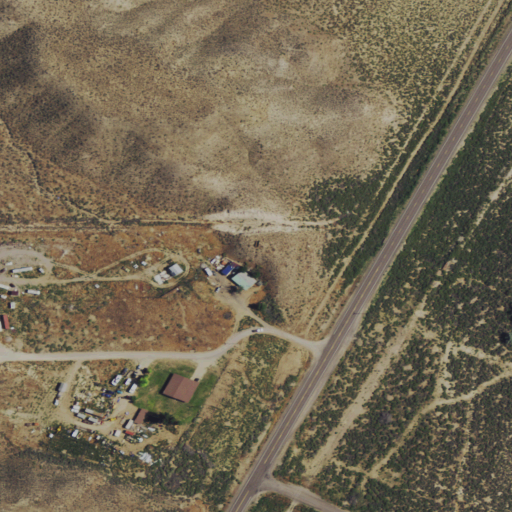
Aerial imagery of valley in Nevada named Chief Canyon containing shrub, medium intensity development, low intensity development, open development, and high intensity development